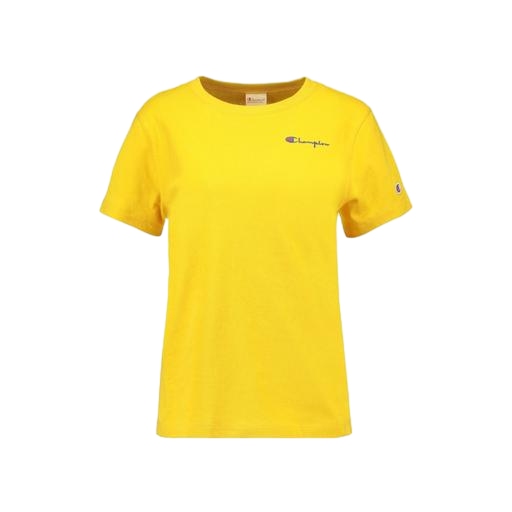
yellow iconic women's round neck t-shirt, classic tee, women's tee, white background